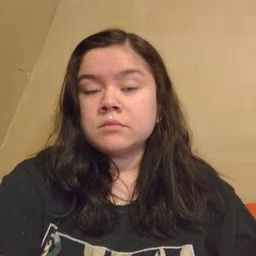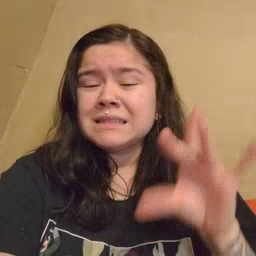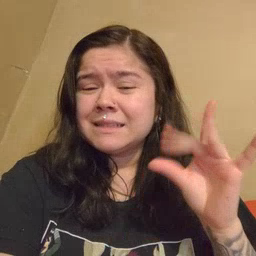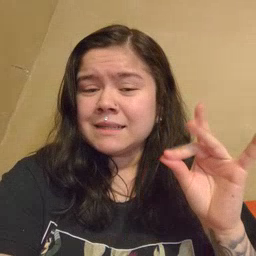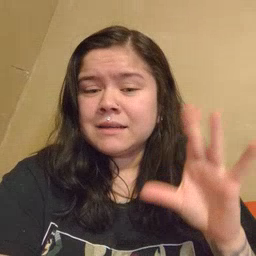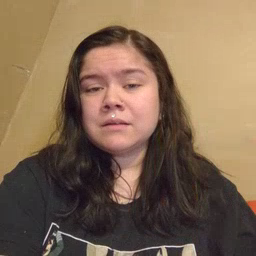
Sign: sticky